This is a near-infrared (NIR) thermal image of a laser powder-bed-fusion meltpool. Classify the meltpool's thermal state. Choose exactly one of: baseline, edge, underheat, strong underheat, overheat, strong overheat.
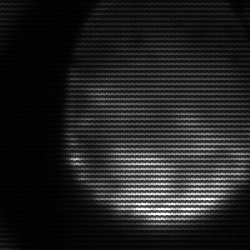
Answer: edge